Interaction volume radius: 5 \u00c5
Interaction volume height: 15 \u00c5
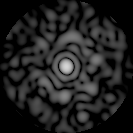
Disorder parameter: 0.7602